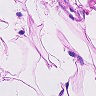
Metastatic tissue present: no